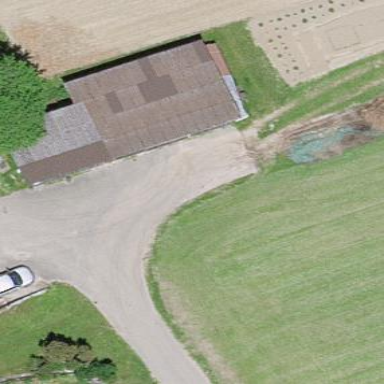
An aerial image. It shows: Shed.